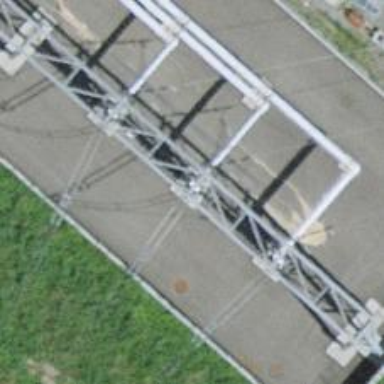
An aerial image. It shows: Insulator used in power equipment.